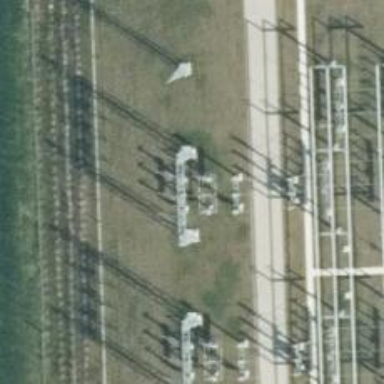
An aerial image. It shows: Three cables of power line.